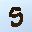
Label: 5